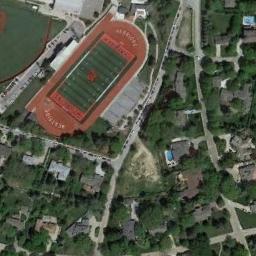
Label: ground_track_field